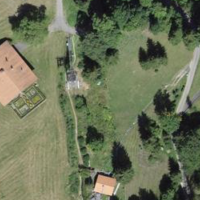
EUNIS habitat code: 24
Species observed at this site:
Orchis mascula
Saxifraga rotundifolia
Cephalanthera longifolia